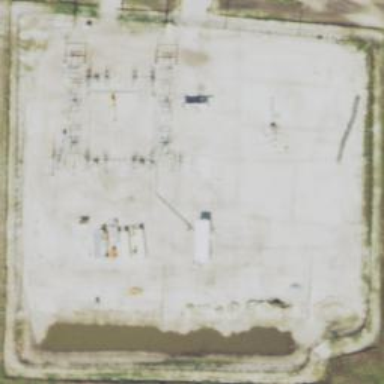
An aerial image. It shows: Substation for switching power equipment surrounded by fence.